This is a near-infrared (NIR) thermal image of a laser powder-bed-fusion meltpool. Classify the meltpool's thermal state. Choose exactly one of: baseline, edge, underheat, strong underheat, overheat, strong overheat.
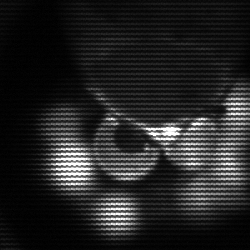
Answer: edge